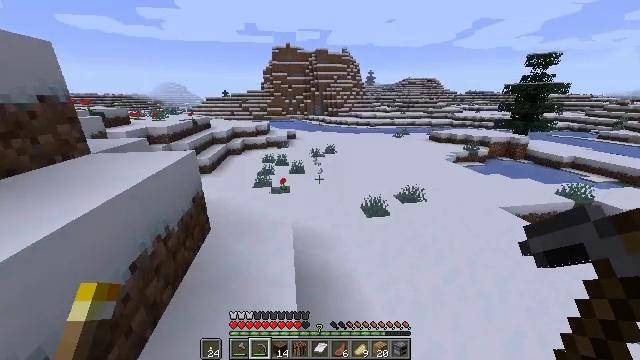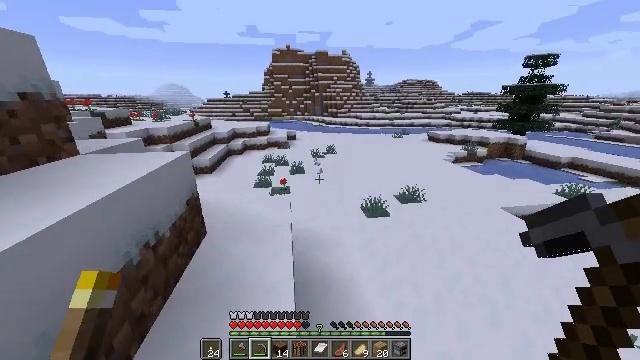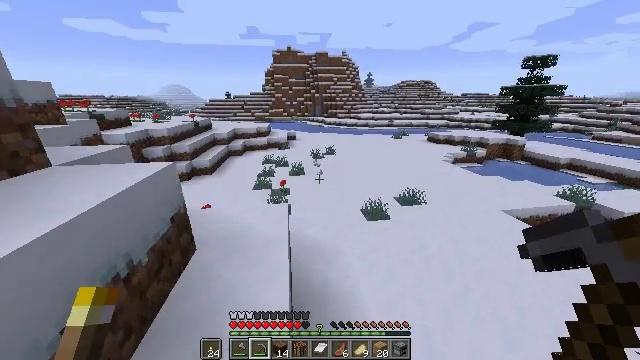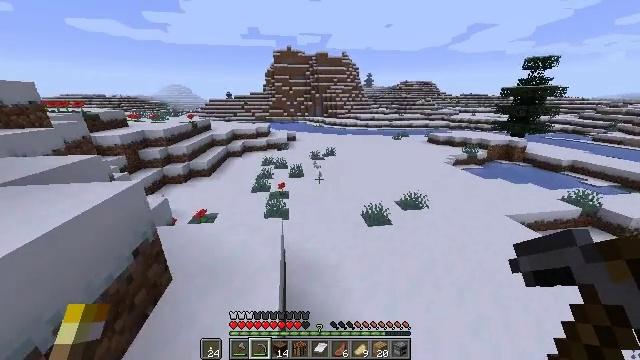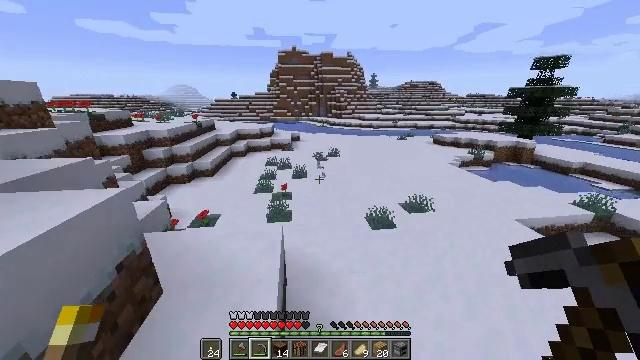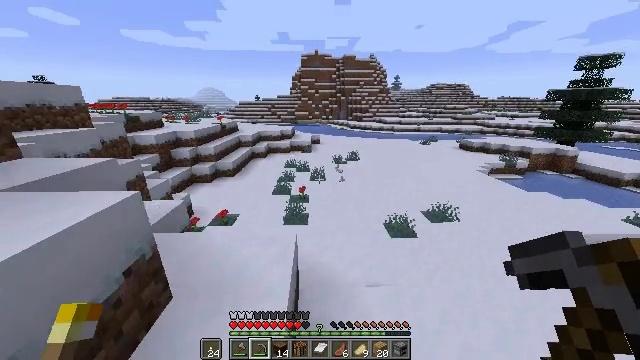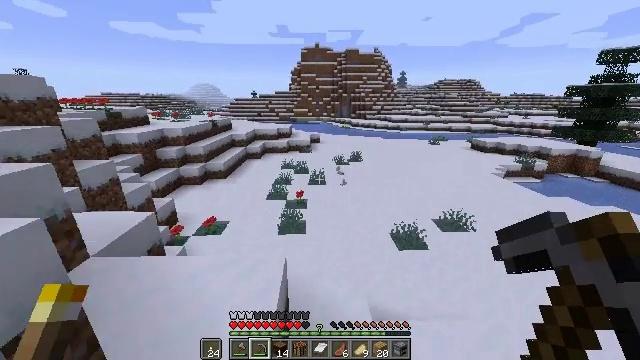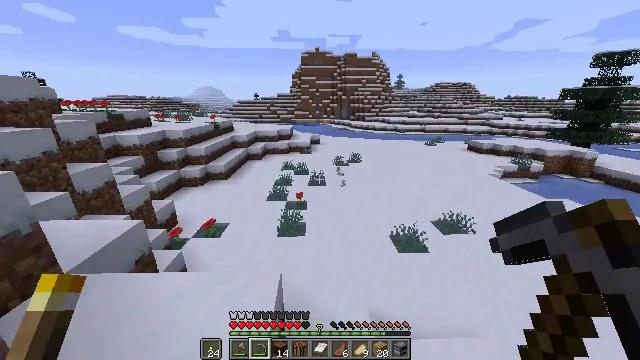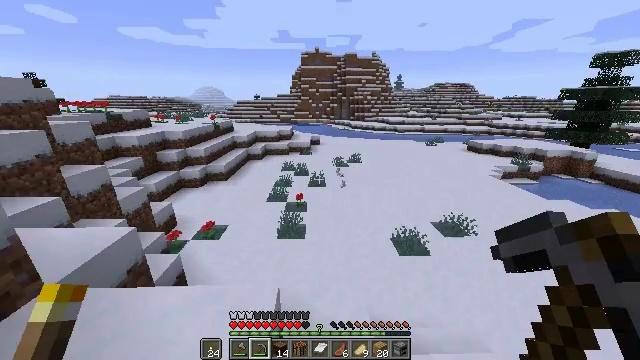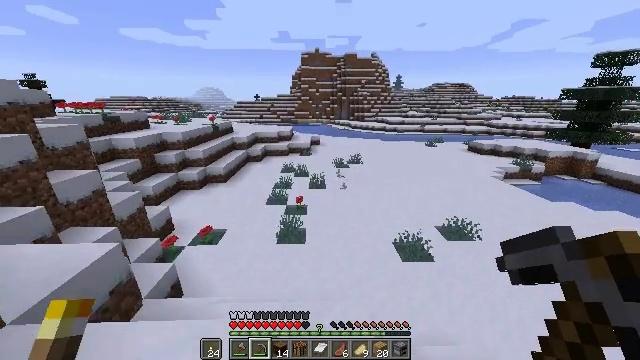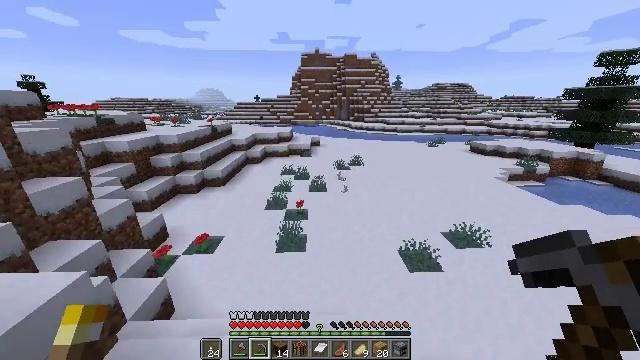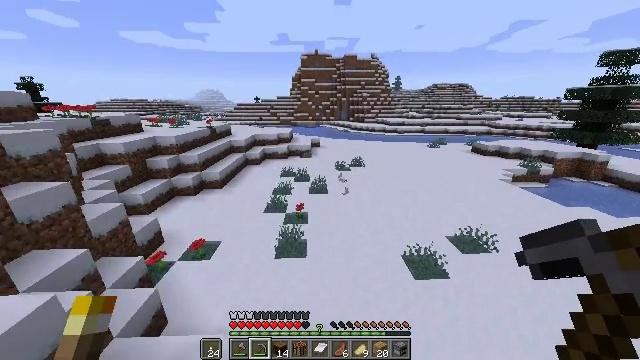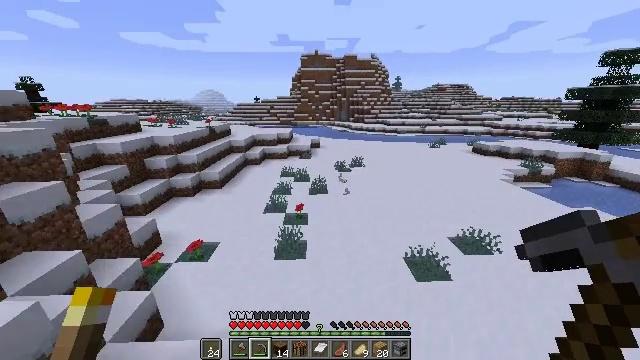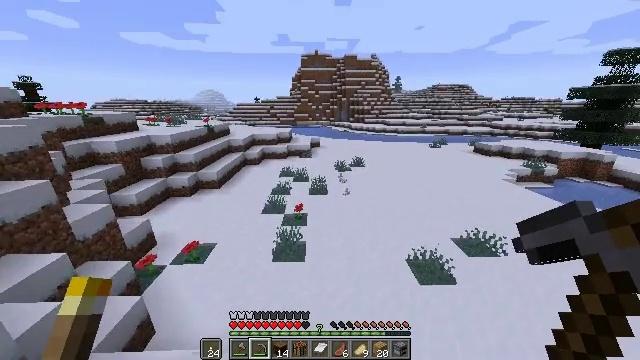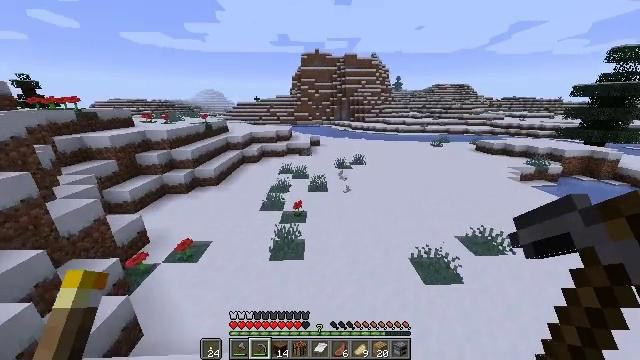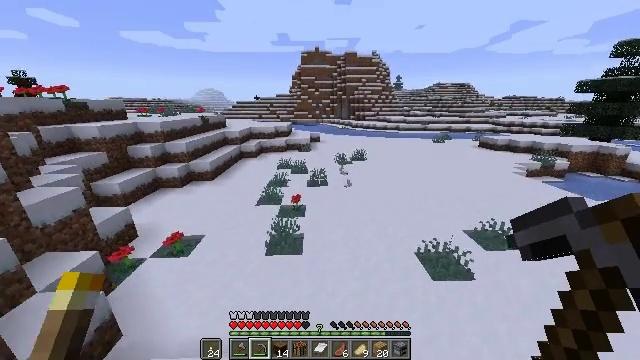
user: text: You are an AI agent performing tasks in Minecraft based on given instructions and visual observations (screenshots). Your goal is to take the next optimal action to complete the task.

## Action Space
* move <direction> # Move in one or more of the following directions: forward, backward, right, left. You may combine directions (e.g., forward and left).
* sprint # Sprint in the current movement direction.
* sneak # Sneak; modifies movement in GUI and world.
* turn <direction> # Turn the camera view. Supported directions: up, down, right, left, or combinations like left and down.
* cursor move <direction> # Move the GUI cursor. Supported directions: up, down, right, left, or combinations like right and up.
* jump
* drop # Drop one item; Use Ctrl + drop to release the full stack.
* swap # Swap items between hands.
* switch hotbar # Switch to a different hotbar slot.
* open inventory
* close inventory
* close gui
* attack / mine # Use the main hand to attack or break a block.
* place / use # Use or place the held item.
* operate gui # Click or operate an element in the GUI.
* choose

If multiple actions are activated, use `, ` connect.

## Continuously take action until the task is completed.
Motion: motion action
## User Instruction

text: Gather ice for building or crafting.
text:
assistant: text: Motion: move forward, sprint
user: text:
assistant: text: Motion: move forward, sprint
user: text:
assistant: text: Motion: move forward, sprint
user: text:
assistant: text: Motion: move forward, sprint, turn left
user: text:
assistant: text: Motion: move forward, sprint, turn left
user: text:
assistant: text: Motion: move forward, sprint
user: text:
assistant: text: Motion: move forward, sprint
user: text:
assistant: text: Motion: move forward, sprint
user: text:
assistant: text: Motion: move forward, sprint
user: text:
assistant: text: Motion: move forward, sprint
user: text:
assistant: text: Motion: move forward, sprint
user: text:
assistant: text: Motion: move forward, sprint
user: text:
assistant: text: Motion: move forward, sprint
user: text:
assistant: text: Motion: move forward, sprint
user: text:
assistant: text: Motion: move forward, sprint
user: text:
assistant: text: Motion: move forward, sprint
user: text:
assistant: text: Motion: move forward, sprint
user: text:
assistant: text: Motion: move forward, sprint
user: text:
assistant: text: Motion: move forward, sprint
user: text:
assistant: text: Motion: move forward, sprint
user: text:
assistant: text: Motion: move forward, sprint
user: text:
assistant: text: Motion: move forward, turn right and up
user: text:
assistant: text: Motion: move forward, turn right and up
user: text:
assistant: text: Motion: move forward, turn right
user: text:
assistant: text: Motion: move forward
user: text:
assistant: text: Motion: move forward
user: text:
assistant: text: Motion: move forward
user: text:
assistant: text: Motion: move forward
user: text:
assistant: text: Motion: move forward
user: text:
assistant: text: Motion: move forward, turn left